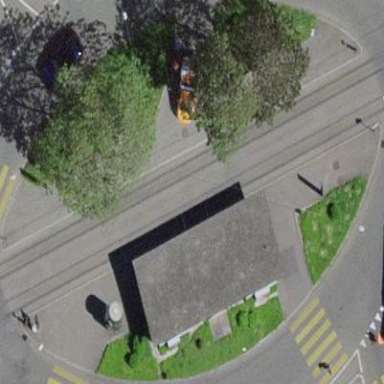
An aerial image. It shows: Square with asphalt pedestrian area.